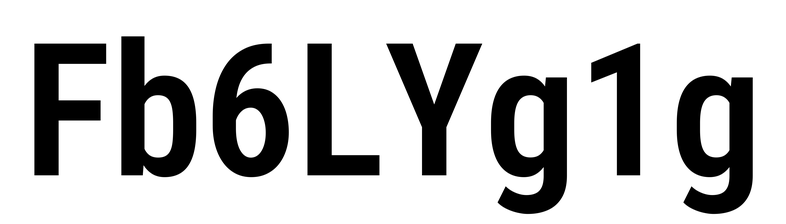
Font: Roboto_Condensed_SemiBold